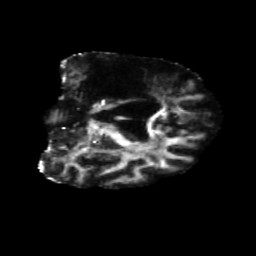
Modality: FA
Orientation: coronal
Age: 63
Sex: female
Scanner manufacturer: siemens
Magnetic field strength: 3 T
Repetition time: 5.47 s
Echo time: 0.0854 s